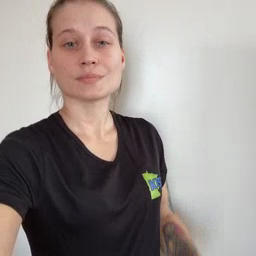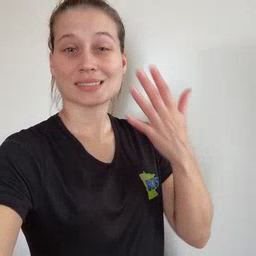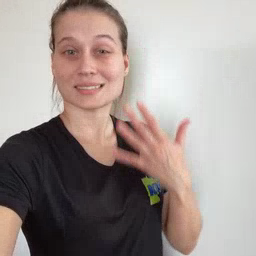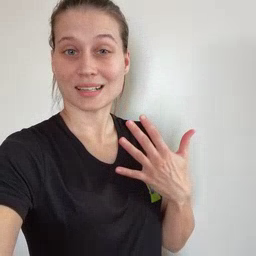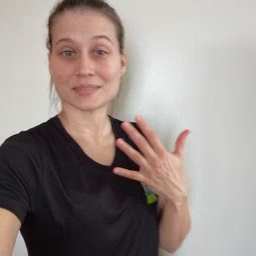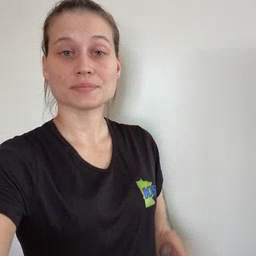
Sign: sad